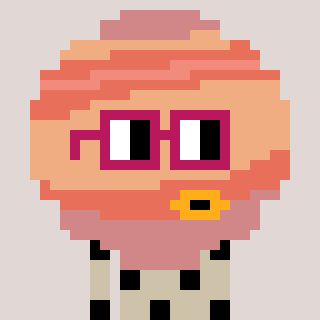
a pixel art character with square dark red glasses, a jupiter-shaped head and a bege-colored body on a warm background